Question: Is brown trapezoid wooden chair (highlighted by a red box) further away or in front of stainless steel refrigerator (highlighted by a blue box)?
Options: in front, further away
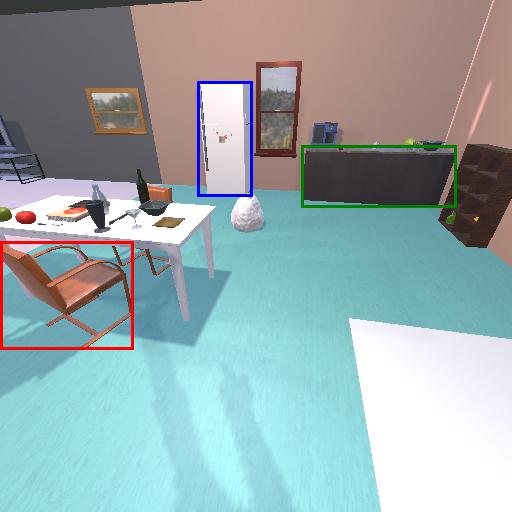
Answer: in front